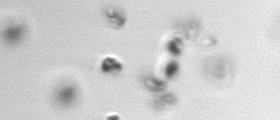
Label: Phaeocystis